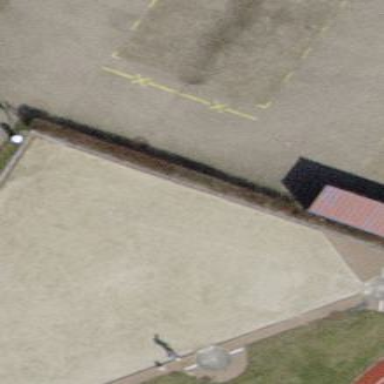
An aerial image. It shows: Shot-put sports pitch for leisure land.